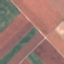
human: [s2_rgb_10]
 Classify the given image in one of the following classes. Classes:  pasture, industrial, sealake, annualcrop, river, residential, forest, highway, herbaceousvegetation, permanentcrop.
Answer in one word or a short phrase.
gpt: AnnualCrop